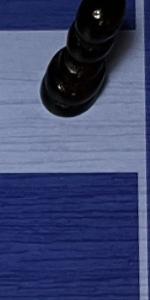
Label: Empty